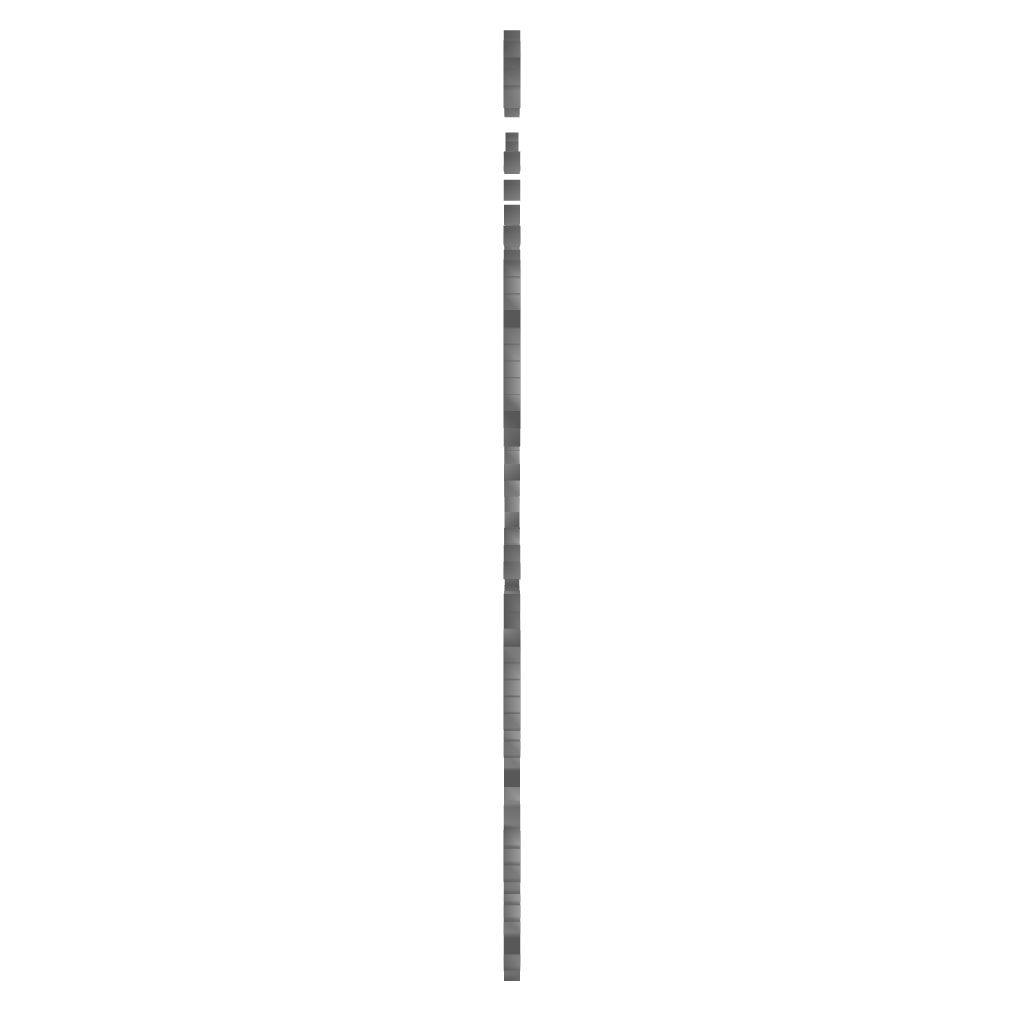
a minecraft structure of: Thanatos Pixel Art bad low quality